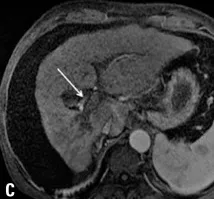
Upper abdomen magnetic resonance, T1-weighted with fat saturation after contrast, in arterial phase, axial section. (C) Upper abdomen magnetic resonance T1-weighted with fat saturation after contrast, in arterial phase, axial section, shows involution of the infiltrative tumor lesion in the right lobe (black arrow) and necrosis of the infiltrative tumor of the portal vein right branch (white arrow). Moreover, observe atrophy of the right lobe (black arrow) and mild paradoxical hypertrophy of the left hepatic lobe (wide white arrow).
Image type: radiology (mri)